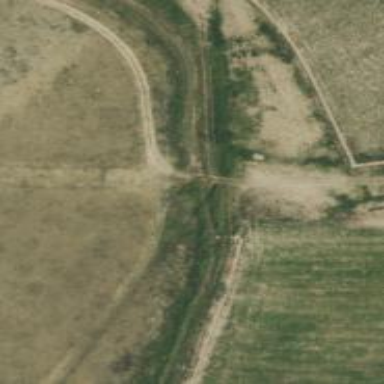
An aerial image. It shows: Canal used for irrigation purposes.